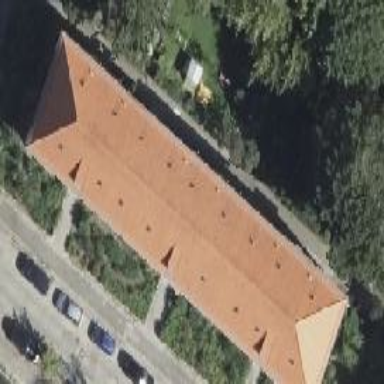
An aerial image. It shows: Hipped-roof building with apartments.